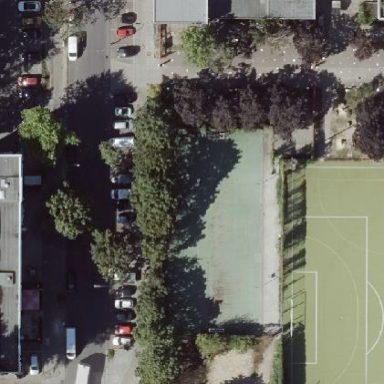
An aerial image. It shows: Multi-sport pitch for soccer and basketball activities.